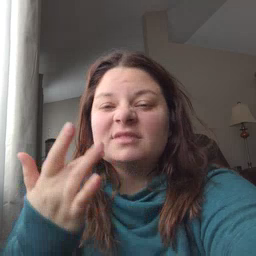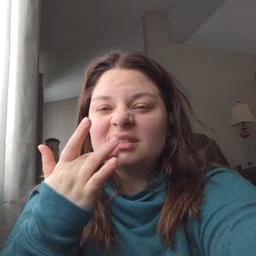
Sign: taste